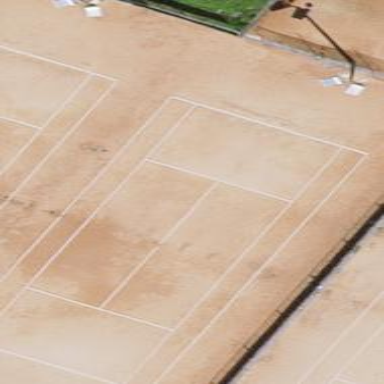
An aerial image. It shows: Tennis court on pitch.